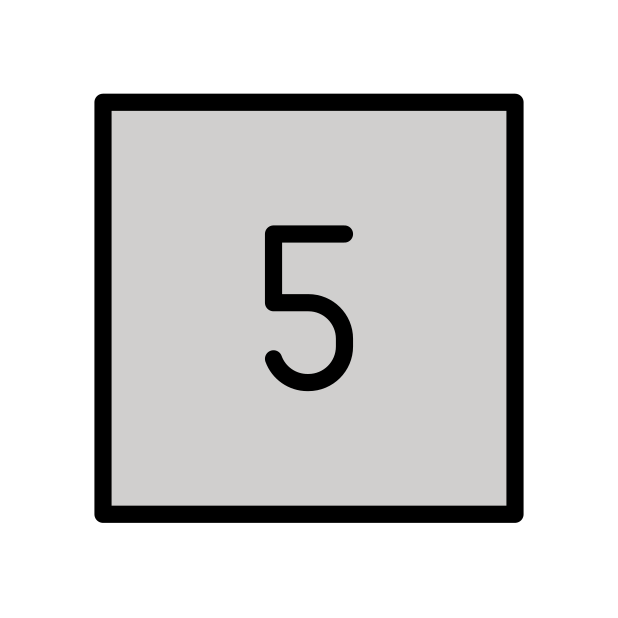
keycap: 5